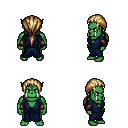
a pixel art fantasy rpg character, male body template, orc, green skin, blue robe, metal pants, blonde ponytail hairstyle, cloth bracers, four views (front, back, left, right), 2x2 character sprite sheet, small pixel art, hard edges, no anti-aliasing